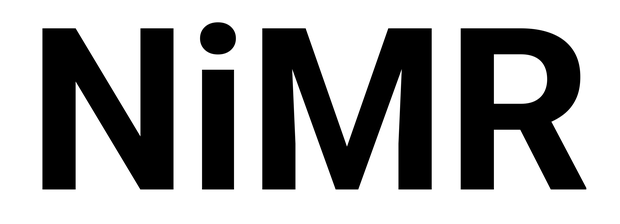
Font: Roboto_Bold